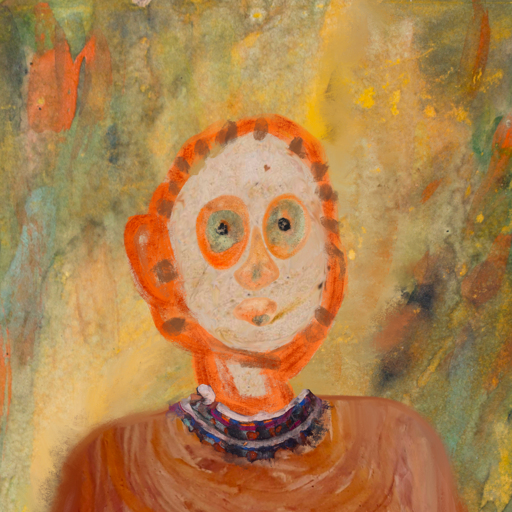
Background: Comrade, Head And Neck Front: Rupkatha, Face Front: Childish, Bust: Pious_Lady, Hair Front: Blank, Head Accessory: Blank, Second Necklace: Blank, Necklace: Hypocrite_1, Baby: Blank